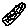
Label: tree